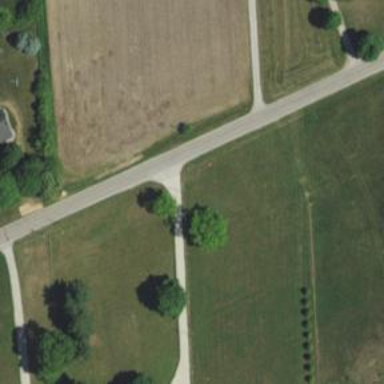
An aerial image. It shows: Tertiary road.